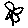
Label: flower